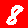
Digit: 8